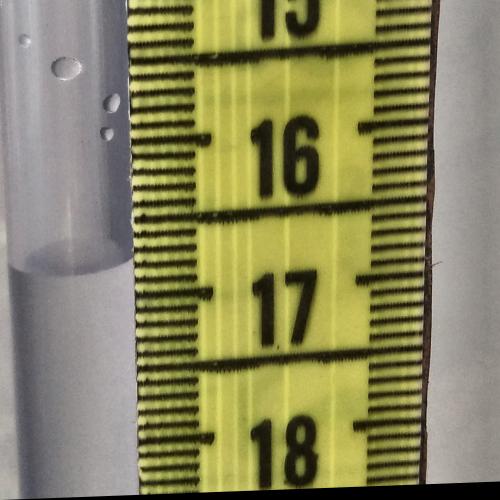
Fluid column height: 16.8 cm